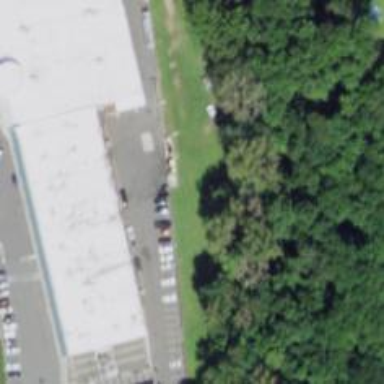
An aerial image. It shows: Retail building.